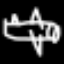
Label: airplane